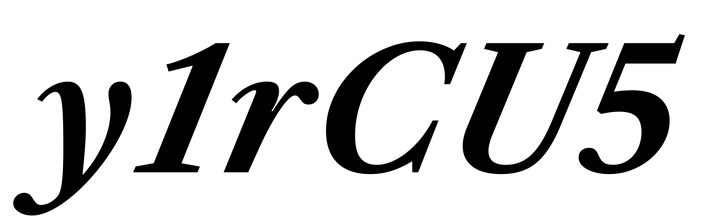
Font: LibreCaslonText-Italic_Bold_Italic